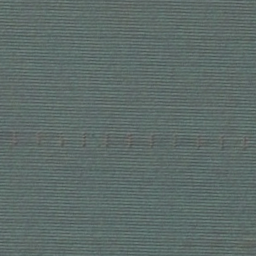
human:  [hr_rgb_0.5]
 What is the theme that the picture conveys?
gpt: farmland